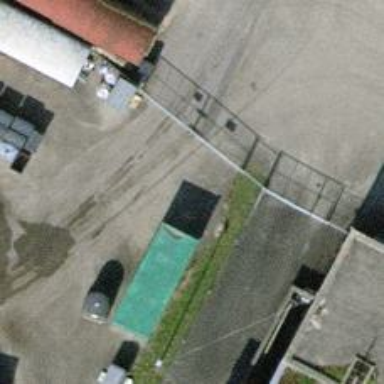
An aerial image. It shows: Waste disposal facility.